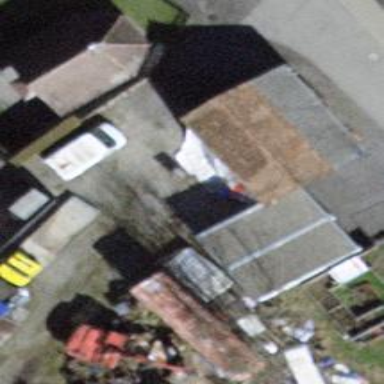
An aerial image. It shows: Shed.